Question: '''
<?xml version="1.0" encoding="utf-8"?>
<LinearLayout xmlns:android="http://schemas.android.com/apk/res/android"
android:id="@+id/start_screen"
android:layout_width="match_parent"
android:layout_height="match_parent"
android:background="#ffffff"
android:orientation="horizontal" >
<LinearLayout
android:layout_width="match_parent"
android:layout_height="match_parent"
android:layout_weight="1"
android:background="#0000FF" >
</LinearLayout>
<LinearLayout
android:layout_width="match_parent"
android:layout_height="match_parent"
android:layout_weight="8"
android:background="#00FF00" >
</LinearLayout>
<LinearLayout
android:layout_width="match_parent"
android:layout_height="match_parent"
android:layout_weight="1"
android:background="#fff000" >
</LinearLayout>
'''

As you see it's weird, I want 10% "borders" at each side!
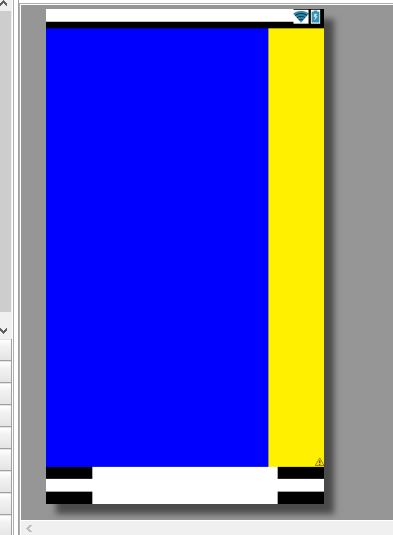
Answer: Your layout_width is set match parent, in some cases this keeps Android from interpreting the layout_weights correctly. In this case, a vertical layout of view elements (Linear Layout), the solution is setting 'layout_width' to 0dp.